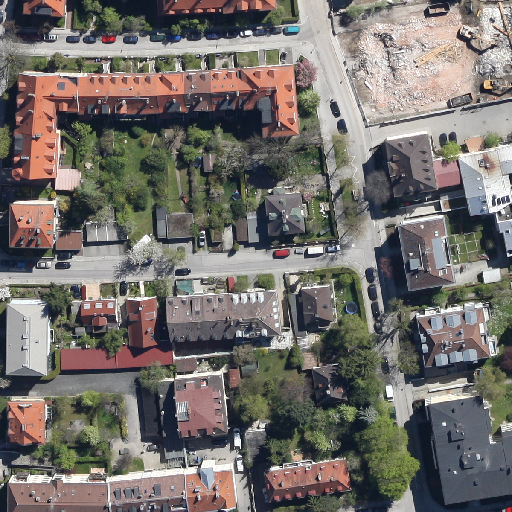
Referring expression: paved road